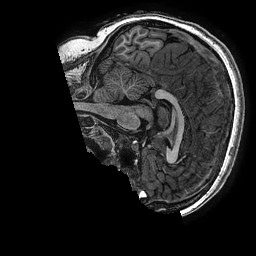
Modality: T1w
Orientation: sagittal
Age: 14
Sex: female
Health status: ill
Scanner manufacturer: ge
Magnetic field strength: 3 T
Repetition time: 0.007644 s
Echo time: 0.003468 s